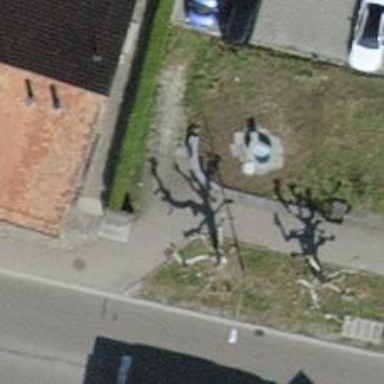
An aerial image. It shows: Drinking water fountain for people to hydrate.